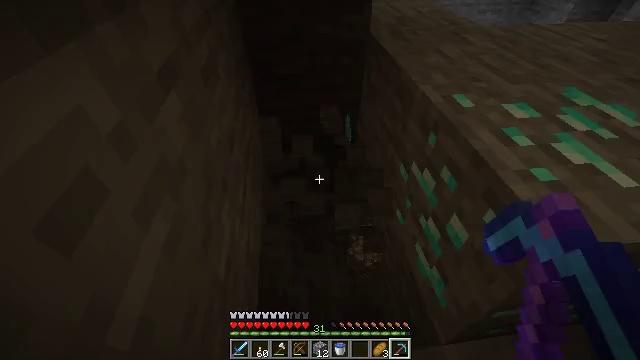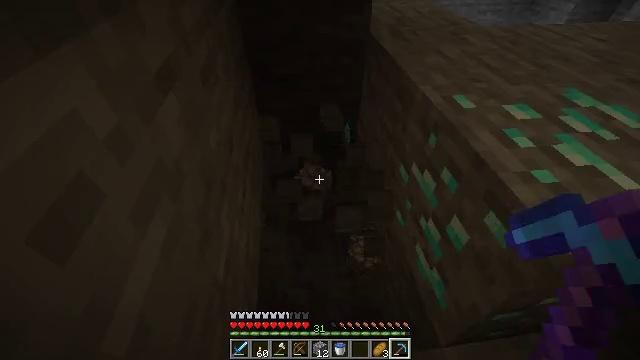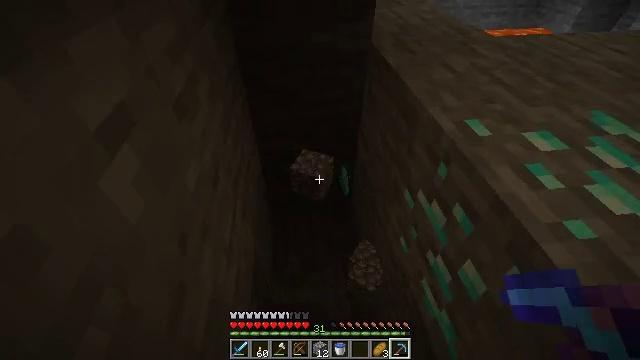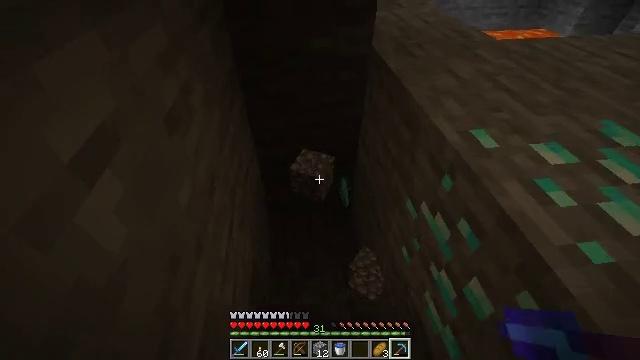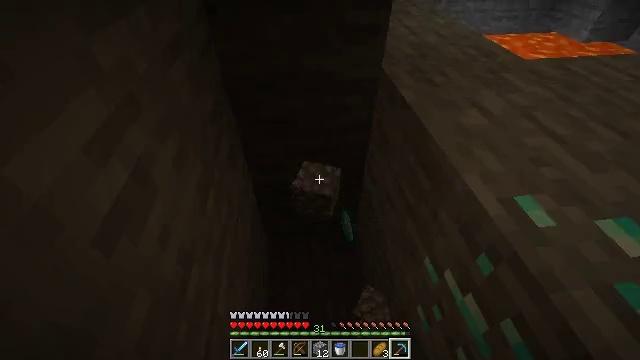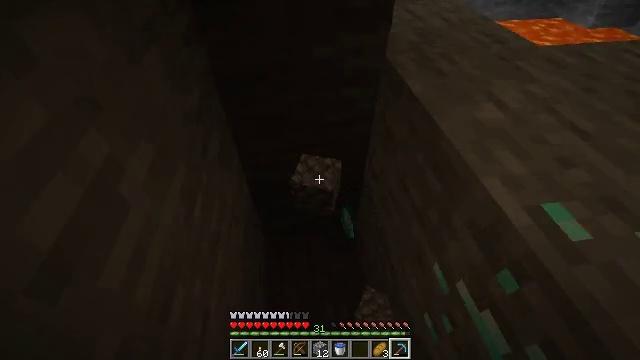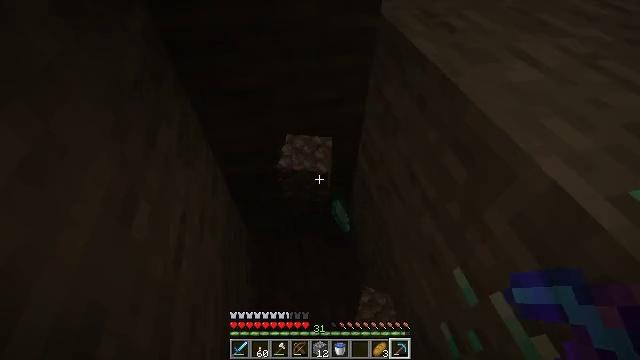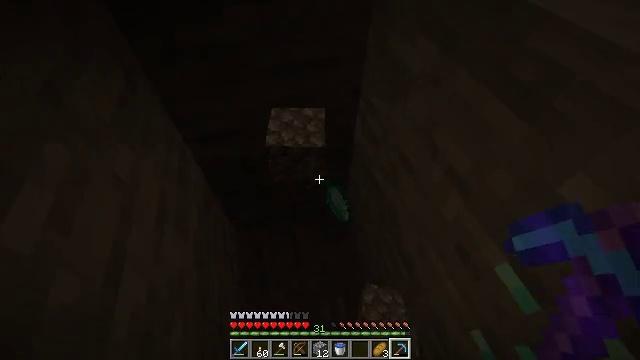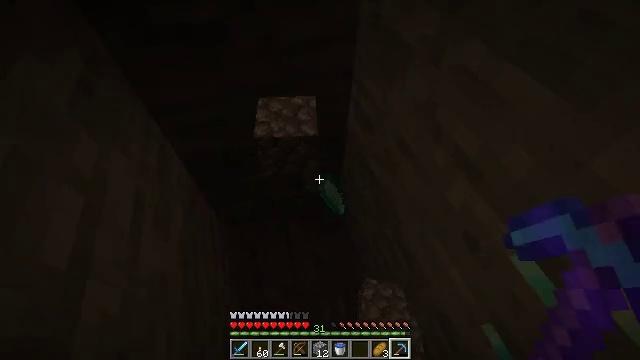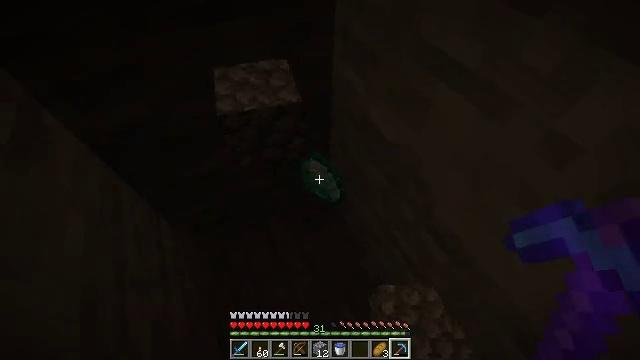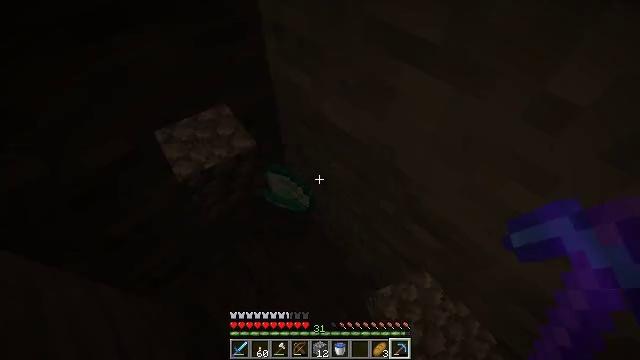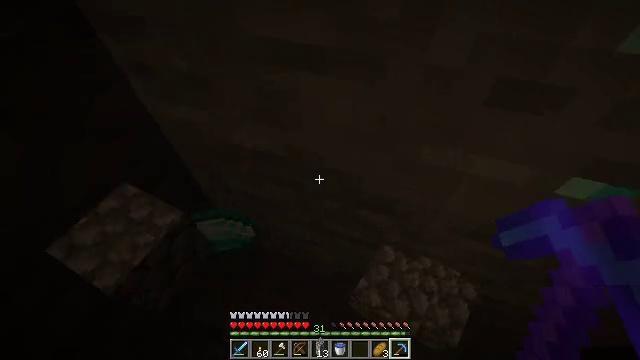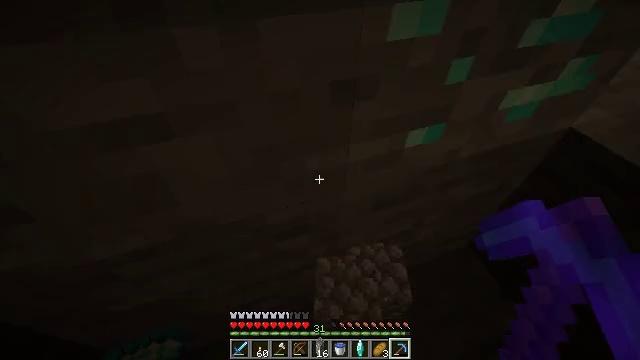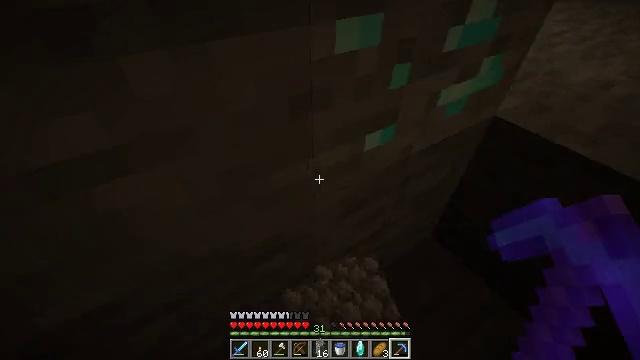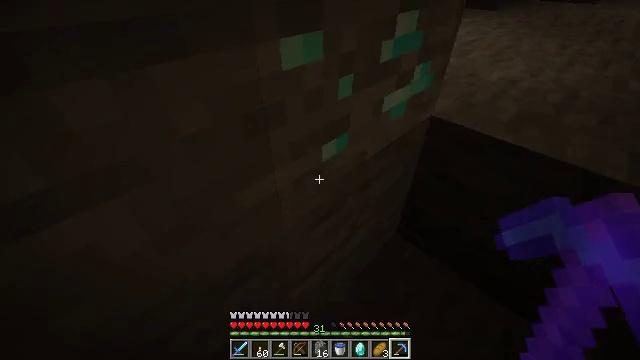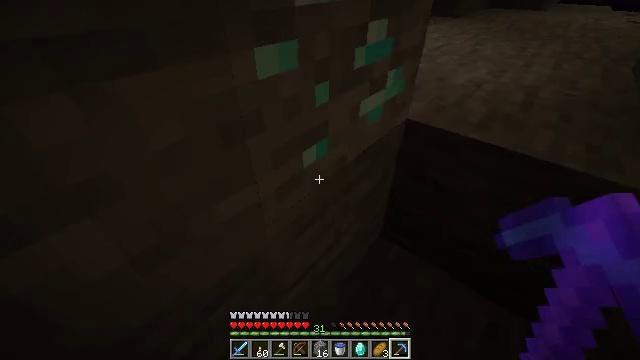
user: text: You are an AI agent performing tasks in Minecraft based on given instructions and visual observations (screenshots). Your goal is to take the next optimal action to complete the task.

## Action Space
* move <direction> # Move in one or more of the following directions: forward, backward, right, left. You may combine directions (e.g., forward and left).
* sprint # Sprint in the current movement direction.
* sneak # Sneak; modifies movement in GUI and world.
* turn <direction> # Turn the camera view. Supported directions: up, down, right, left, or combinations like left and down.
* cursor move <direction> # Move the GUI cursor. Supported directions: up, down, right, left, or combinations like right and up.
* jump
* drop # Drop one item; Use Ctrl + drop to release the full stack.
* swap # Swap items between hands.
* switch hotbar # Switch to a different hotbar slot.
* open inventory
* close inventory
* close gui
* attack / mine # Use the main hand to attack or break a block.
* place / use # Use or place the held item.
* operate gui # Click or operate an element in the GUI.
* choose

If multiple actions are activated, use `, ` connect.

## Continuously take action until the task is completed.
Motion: motion action
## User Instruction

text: Mine the diamond ore underground.
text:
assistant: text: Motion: move forward
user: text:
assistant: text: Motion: move forward
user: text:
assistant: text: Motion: move forward
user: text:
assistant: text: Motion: move forward
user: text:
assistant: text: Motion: move forward, turn down
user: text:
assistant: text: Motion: move forward, turn right and down
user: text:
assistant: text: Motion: move forward, turn right and down
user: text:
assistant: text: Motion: turn right and down
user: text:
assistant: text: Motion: turn right and down
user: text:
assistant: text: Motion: turn right
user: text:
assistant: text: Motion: turn right
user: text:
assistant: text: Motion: turn right and up
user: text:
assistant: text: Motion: turn right and up
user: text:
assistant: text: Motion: turn right and up
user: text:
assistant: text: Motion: turn right and up
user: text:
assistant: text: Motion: no_op
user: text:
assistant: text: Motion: move right
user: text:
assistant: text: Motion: move right, turn left, attack / mine
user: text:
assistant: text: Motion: move right, turn left and up, attack / mine
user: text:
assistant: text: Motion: move right, turn left and up, attack / mine
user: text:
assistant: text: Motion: turn left and up, attack / mine
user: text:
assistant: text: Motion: turn left and up, attack / mine
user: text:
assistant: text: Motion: attack / mine
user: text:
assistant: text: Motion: attack / mine
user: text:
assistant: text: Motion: attack / mine
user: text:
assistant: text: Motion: attack / mine
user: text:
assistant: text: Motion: attack / mine
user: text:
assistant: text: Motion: attack / mine
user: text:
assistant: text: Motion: attack / mine
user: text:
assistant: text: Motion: attack / mine